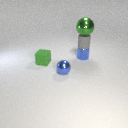
large green metal sphere above small blue metal cylinder